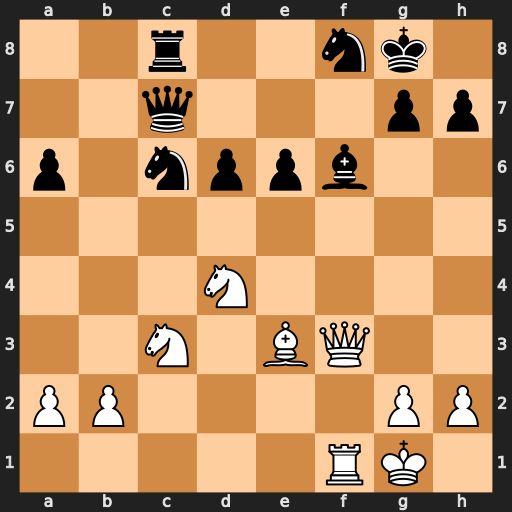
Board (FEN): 2r2nk1/2q3pp/p1nppb2/8/3N4/2N1BQ2/PP4PP/5RK1
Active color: w
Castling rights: -
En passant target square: -
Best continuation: Nxc6 Qxc6 Ne4